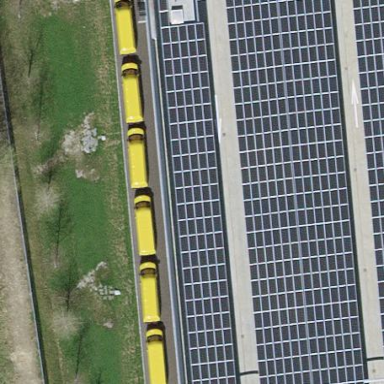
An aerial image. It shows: Solar power generator with photovoltaic panels.